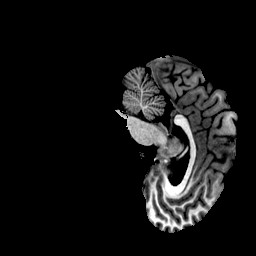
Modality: T1w
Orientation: sagittal
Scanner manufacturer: ge
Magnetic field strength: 3 T
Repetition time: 0.00766 s
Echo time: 0.003476 s